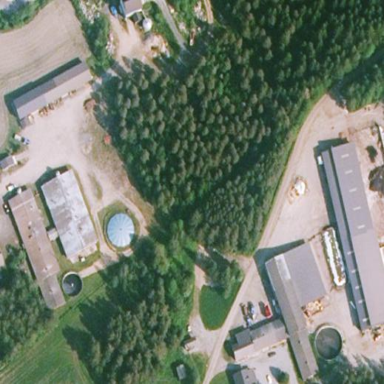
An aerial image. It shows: Farmyard area.